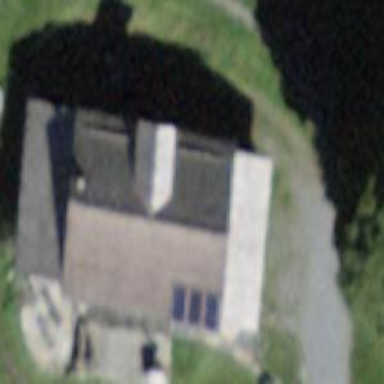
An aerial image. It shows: Cabin.